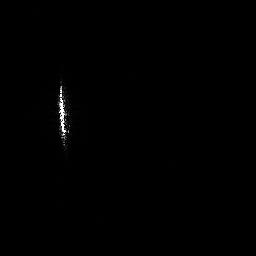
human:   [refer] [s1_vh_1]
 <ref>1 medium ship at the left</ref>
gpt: <box>[[21, 30, 27, 58, 0]]</box>